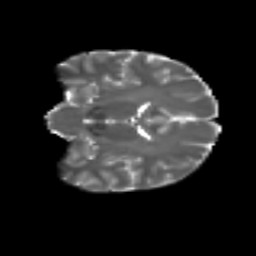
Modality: T2w
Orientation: coronal
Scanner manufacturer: siemens
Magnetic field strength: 3 T
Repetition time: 4.16 s
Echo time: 0.0806 s